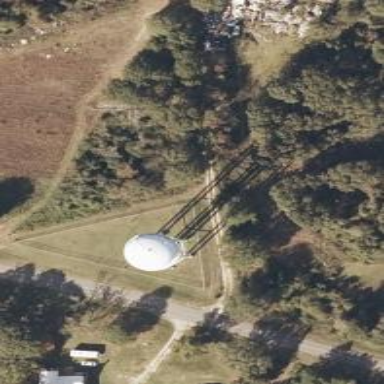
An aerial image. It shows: Water tower that is man-made.